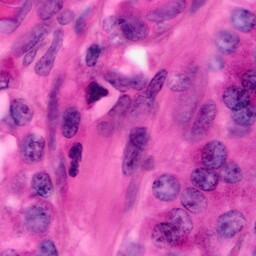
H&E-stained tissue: Pancreatic